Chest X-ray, PA view. Patient: 63 years old, sex F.
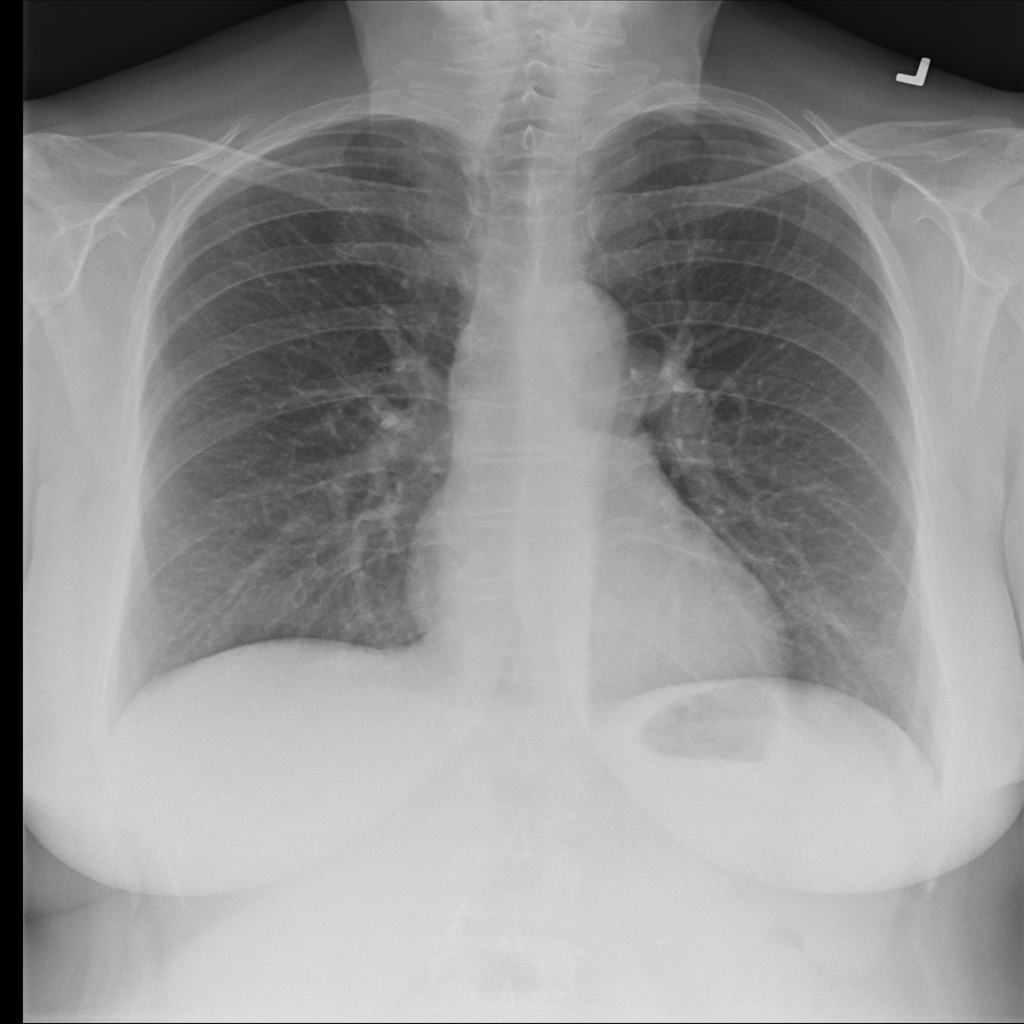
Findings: No Finding